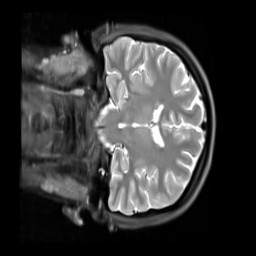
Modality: PDw
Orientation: coronal
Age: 20
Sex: female
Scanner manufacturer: siemens
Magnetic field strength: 3 T
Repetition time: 11.88 s
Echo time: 0.014 s